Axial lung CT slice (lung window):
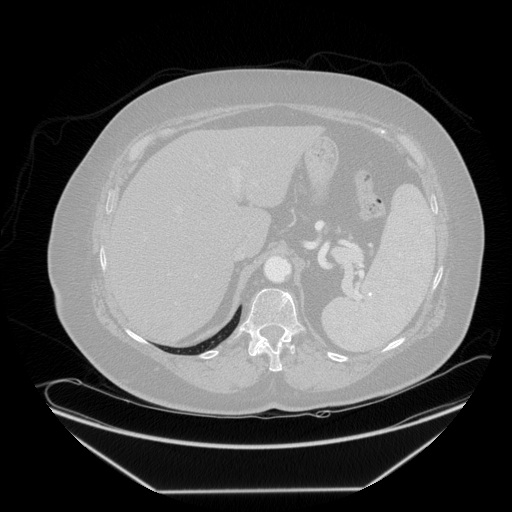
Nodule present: no